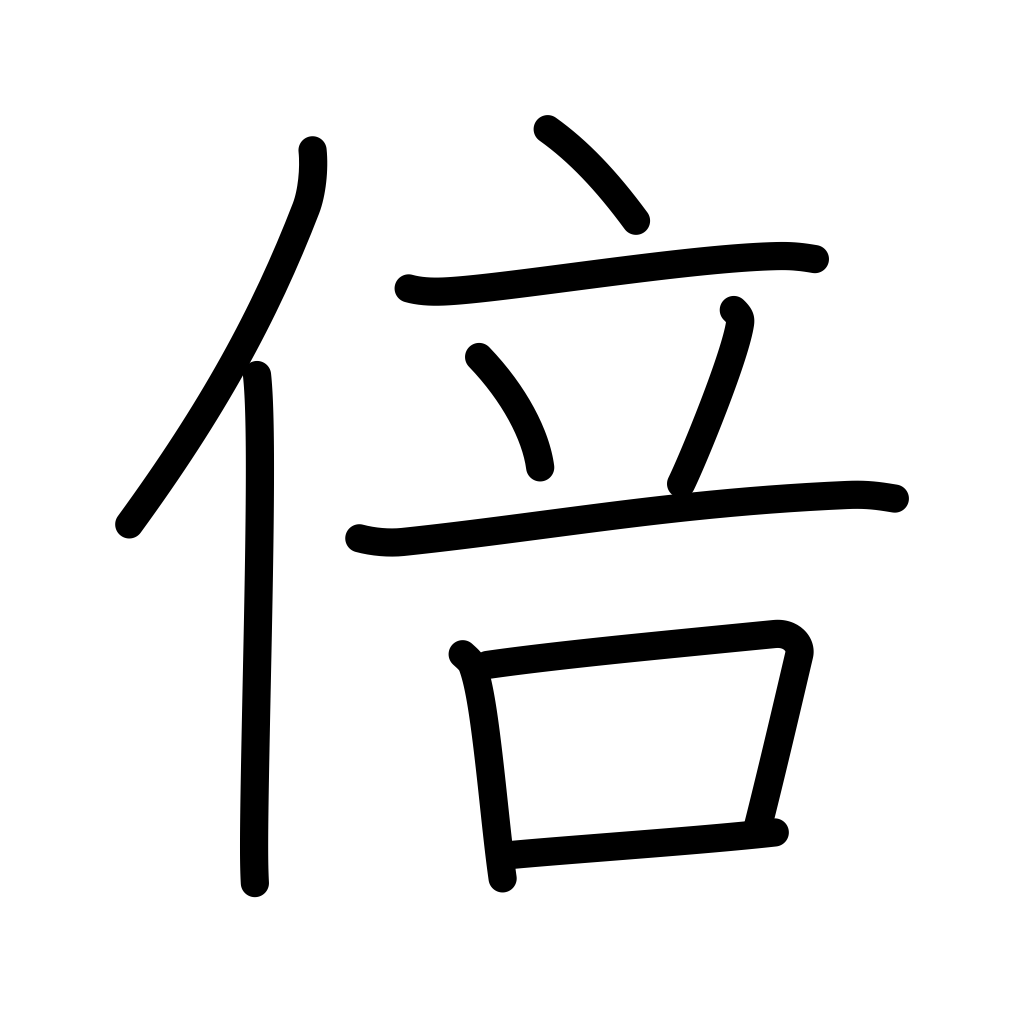
Meaning: double, twice, times, fold